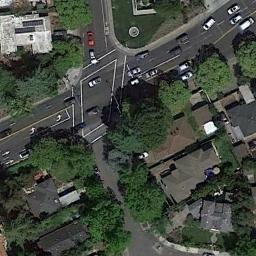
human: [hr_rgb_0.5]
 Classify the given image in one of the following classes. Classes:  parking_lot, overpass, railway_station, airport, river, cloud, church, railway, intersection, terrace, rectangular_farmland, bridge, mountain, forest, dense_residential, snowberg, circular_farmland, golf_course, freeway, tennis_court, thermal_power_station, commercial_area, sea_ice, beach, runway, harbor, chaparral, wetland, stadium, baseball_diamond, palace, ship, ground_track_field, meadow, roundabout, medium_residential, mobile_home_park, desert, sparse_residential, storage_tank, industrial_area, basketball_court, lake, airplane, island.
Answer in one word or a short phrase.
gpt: intersection